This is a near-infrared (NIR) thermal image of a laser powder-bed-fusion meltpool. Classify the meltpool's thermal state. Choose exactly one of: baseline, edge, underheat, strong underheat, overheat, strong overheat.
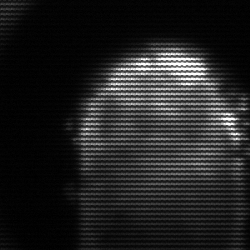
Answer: baseline